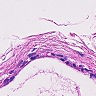
Metastatic tissue present: no